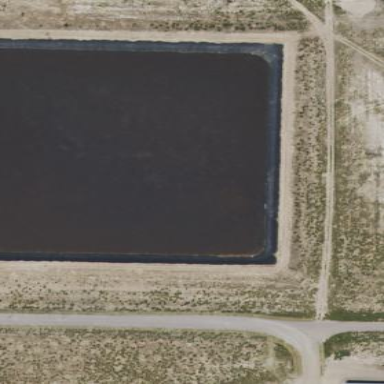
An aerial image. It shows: Sewage reservoir with water.